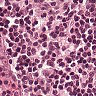
Metastatic tissue present: no